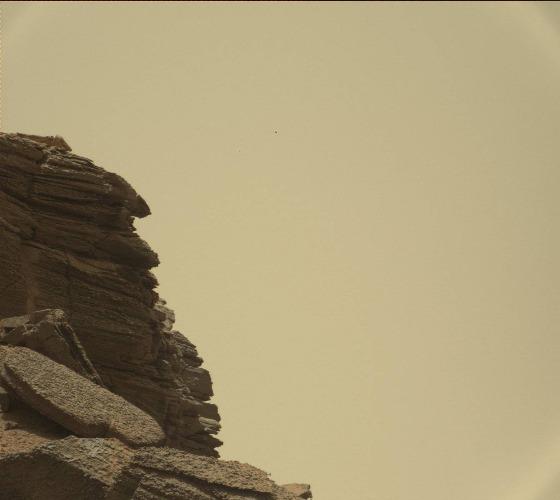
Terrain classes present: Background, Rock, Shadow